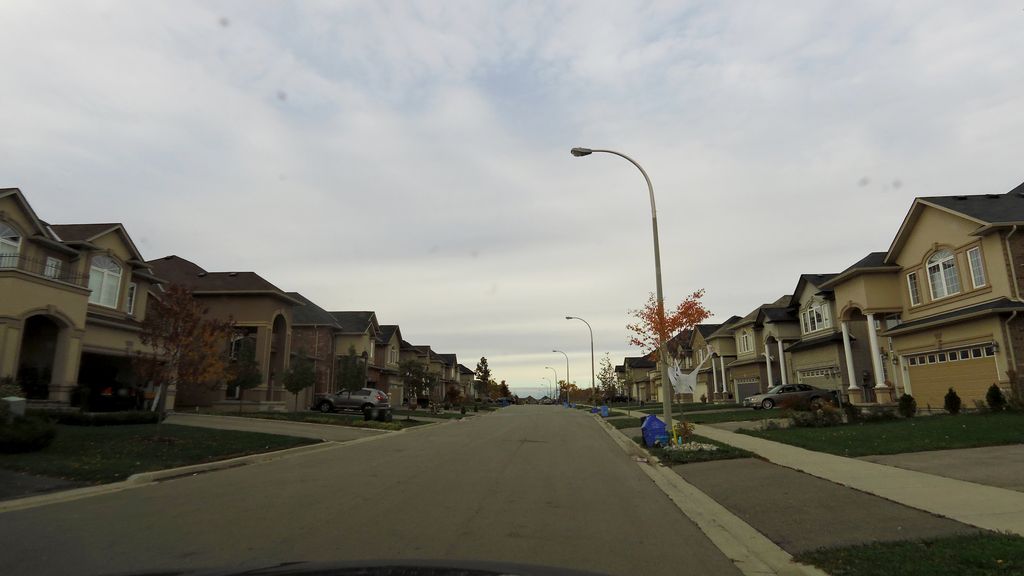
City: hamilton